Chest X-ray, PA view. Patient: 52 years old, sex F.
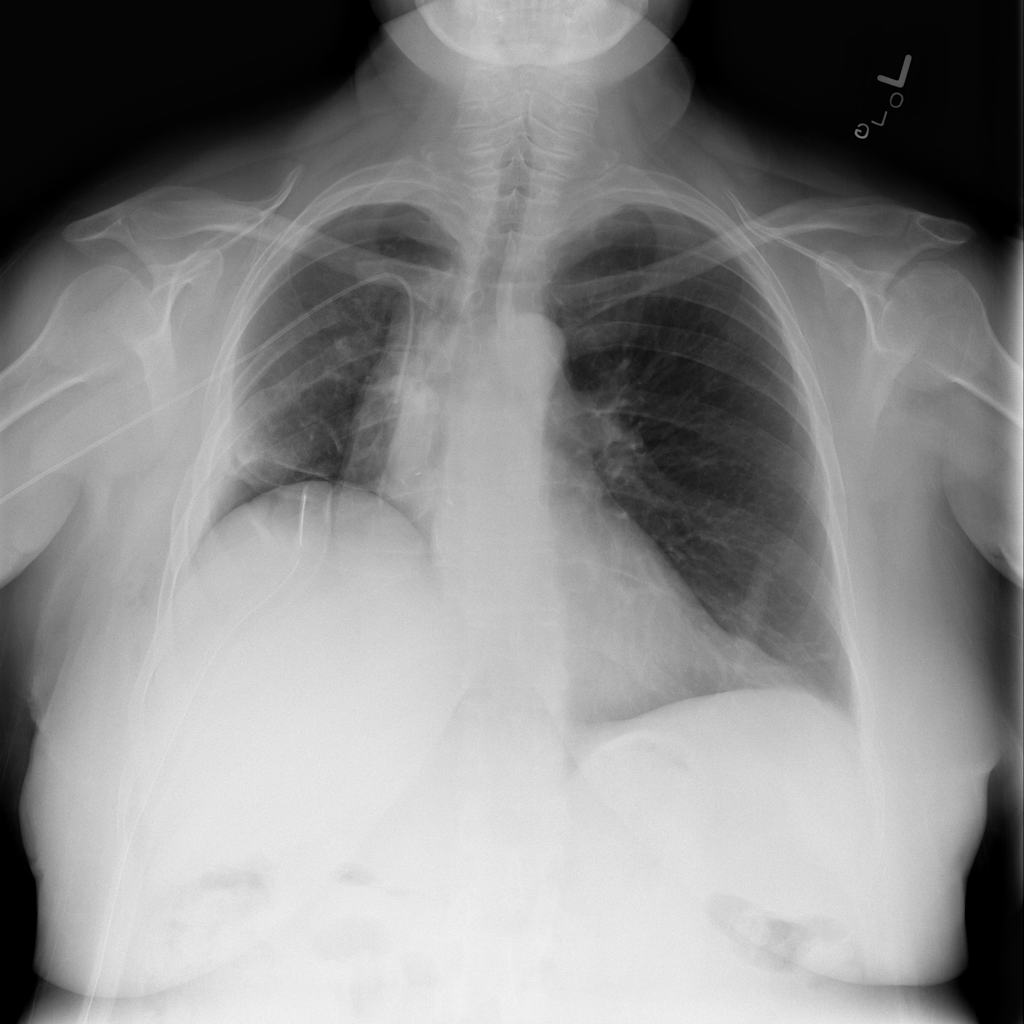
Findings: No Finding